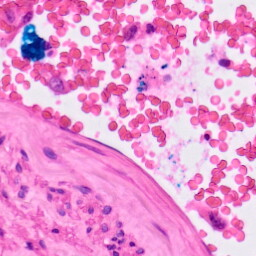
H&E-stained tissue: Lung